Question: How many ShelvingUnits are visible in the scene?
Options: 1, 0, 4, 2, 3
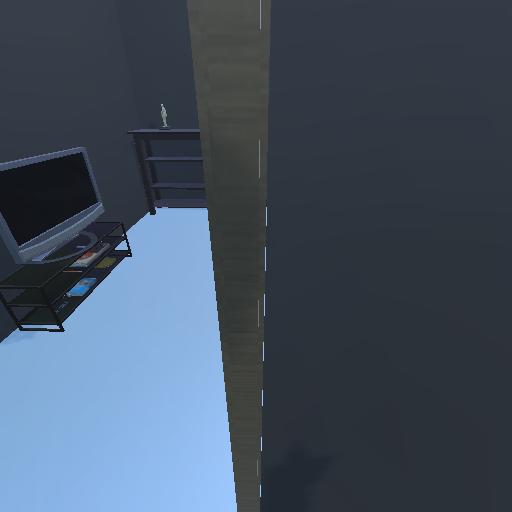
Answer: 1